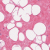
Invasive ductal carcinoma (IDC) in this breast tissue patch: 0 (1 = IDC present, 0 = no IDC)